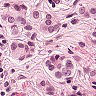
Metastatic tissue present: yes